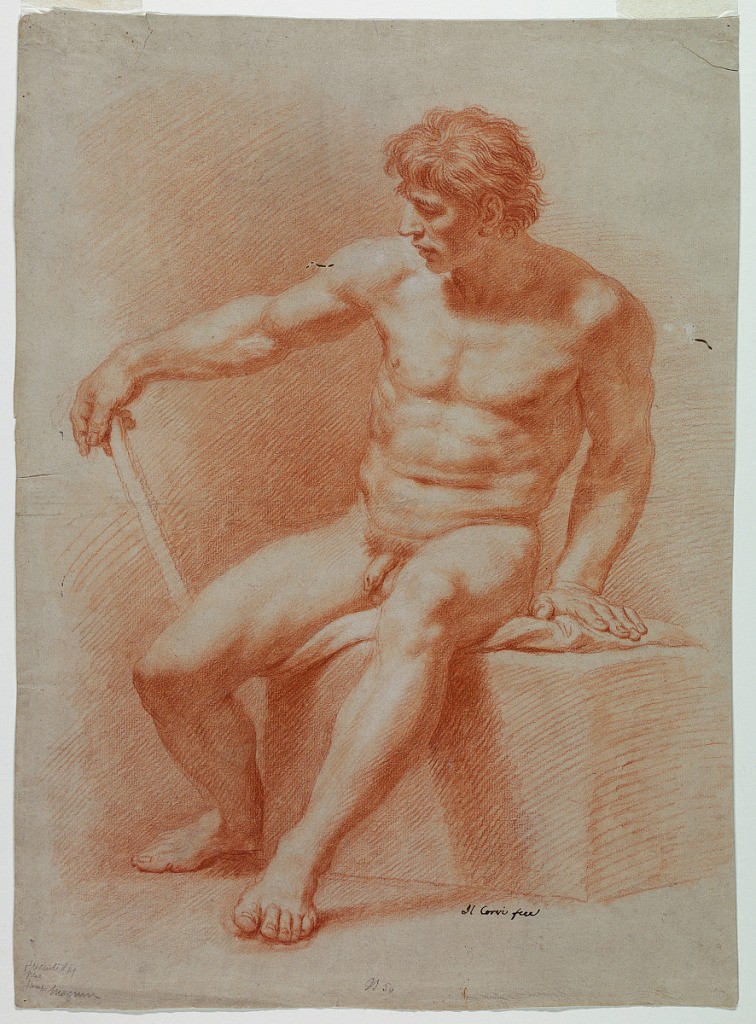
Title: Drawing, Nude
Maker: Domenico Corvi, Italian, 1721 - 1803
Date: ca. 1740
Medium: Red crayon on paper
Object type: Drawing
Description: Young man sitting, seen from the front.